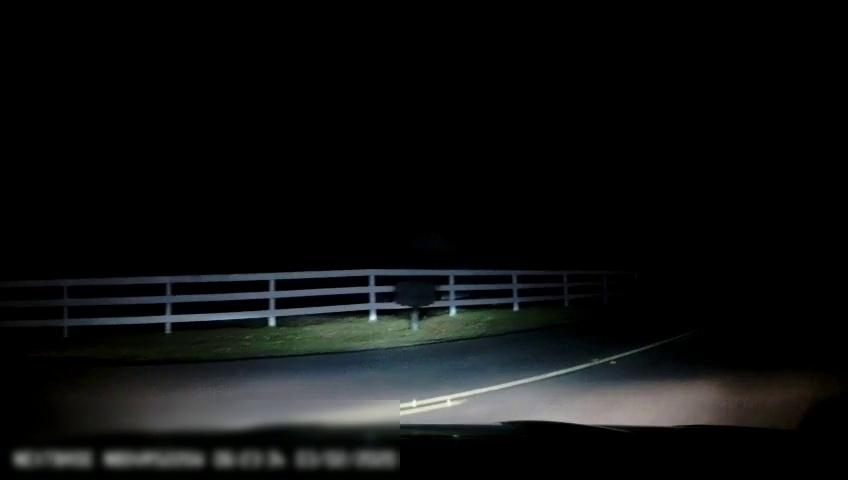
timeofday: Night
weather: Other
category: Drivable Space
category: Lanes | Current Lane
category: Lanes | Alternate Lane